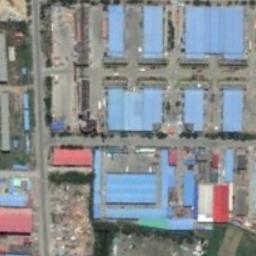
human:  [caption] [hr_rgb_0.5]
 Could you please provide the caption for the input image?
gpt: The area of the industrial area is divided irregularly .

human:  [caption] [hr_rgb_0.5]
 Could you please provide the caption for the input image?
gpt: In an industrial area, There are neatly planned factories and roads, Green belts, And parking lots for cars and goods .

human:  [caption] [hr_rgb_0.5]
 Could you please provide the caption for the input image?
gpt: There are some blue buildings on the industrial area .

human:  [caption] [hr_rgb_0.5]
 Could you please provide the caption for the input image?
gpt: The industrial area has some blue workshops and several red workshops .

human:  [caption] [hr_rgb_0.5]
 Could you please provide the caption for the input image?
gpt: Many houses of different shapes are in the industrial area .